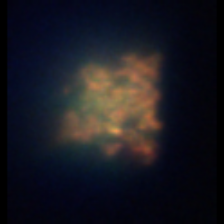
Taxon: Unknown_detritus
Group: Unknown